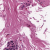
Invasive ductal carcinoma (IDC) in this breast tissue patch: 0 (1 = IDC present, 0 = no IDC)